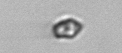
Label: Heterocapsa_rotundata